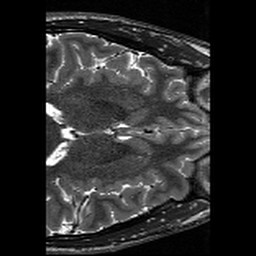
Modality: T2w
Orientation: axial
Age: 26
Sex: male
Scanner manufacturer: siemens
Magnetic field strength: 3 T
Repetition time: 13.15 s
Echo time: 0.082 s